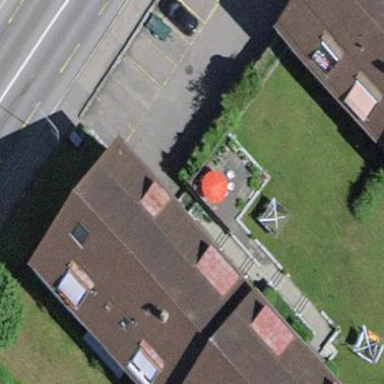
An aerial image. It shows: View of roof of building.